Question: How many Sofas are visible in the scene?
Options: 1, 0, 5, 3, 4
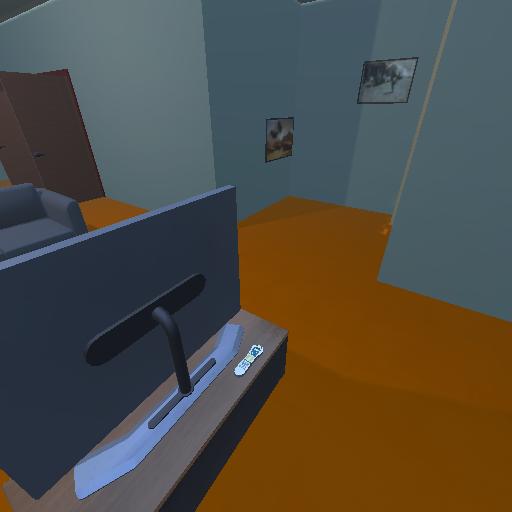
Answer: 1